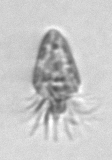
Label: Strombidium_tintinnodes